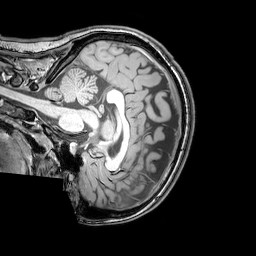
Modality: T1w
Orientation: sagittal
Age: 21
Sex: female
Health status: healthy
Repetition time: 0.081 s
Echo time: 0.037 s